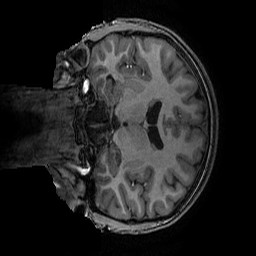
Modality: T1w
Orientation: coronal
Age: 16
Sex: female
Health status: ill
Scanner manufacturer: ge
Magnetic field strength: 3 T
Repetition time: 0.007664 s
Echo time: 0.00342 s